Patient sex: M
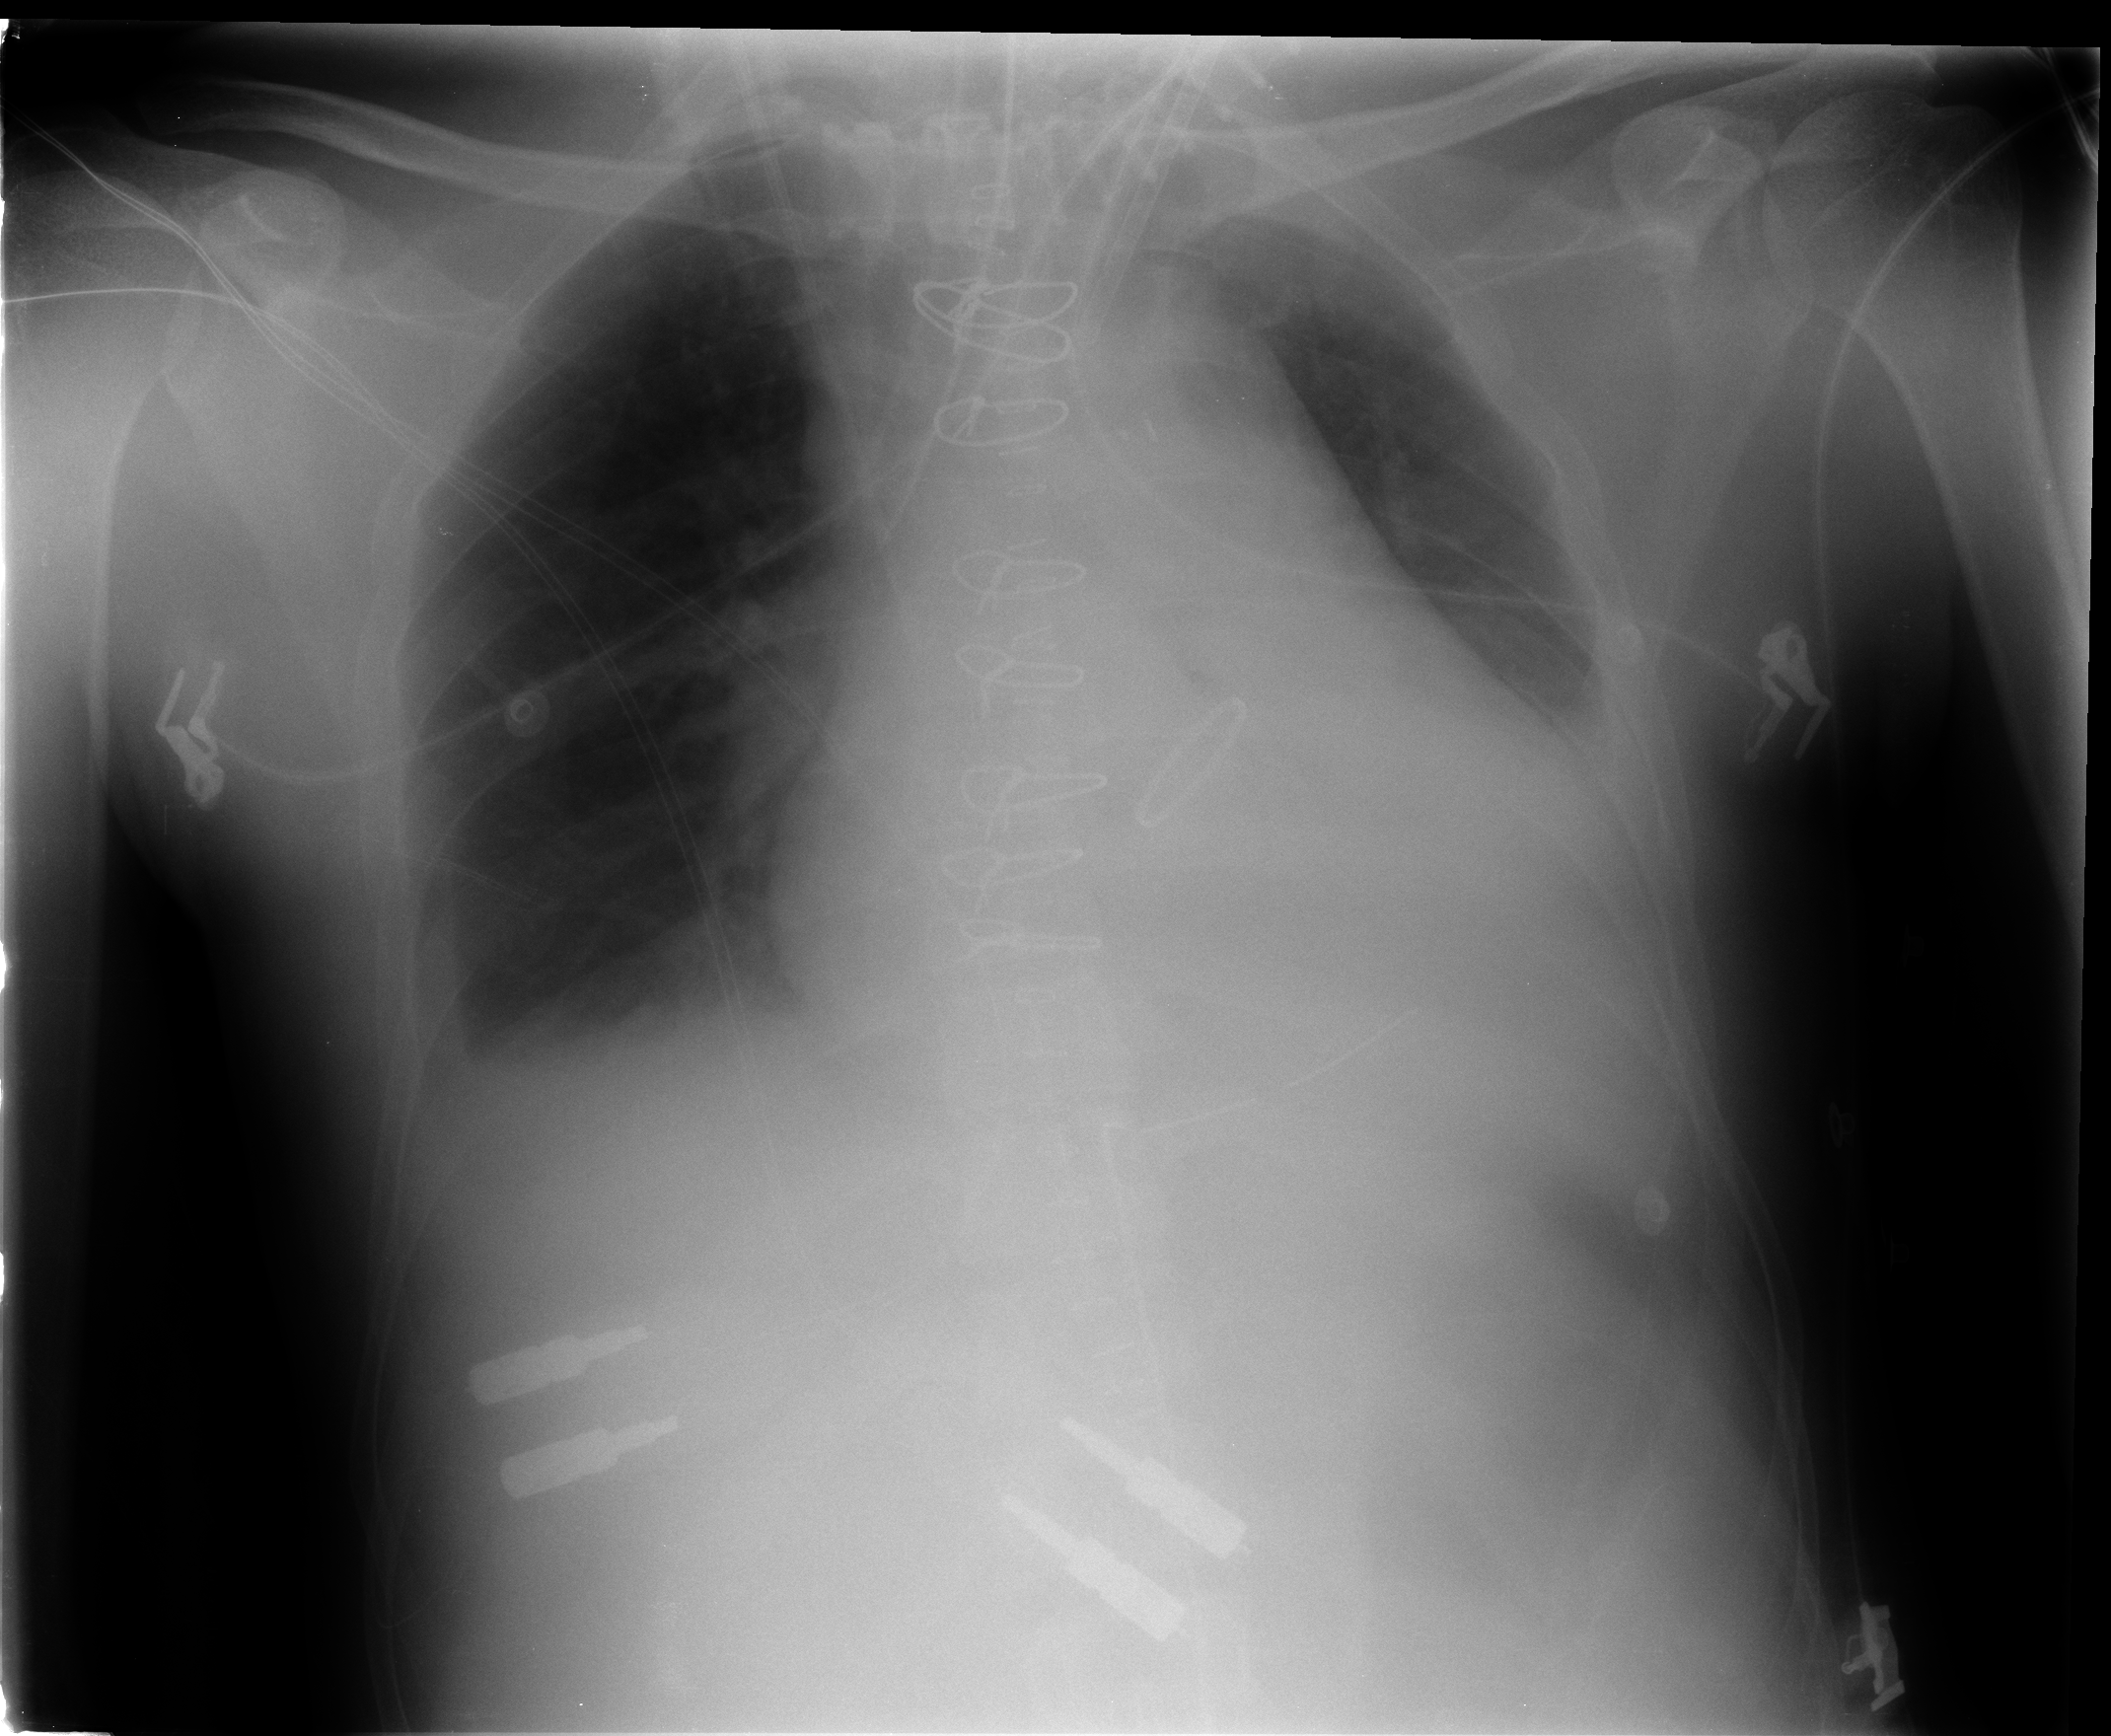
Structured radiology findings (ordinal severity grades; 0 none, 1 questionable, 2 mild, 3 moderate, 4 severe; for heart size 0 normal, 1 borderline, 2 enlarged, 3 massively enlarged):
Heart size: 2
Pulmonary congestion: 0
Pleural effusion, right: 2
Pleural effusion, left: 3
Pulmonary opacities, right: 0
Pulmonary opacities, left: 0
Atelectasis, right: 2
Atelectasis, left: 2